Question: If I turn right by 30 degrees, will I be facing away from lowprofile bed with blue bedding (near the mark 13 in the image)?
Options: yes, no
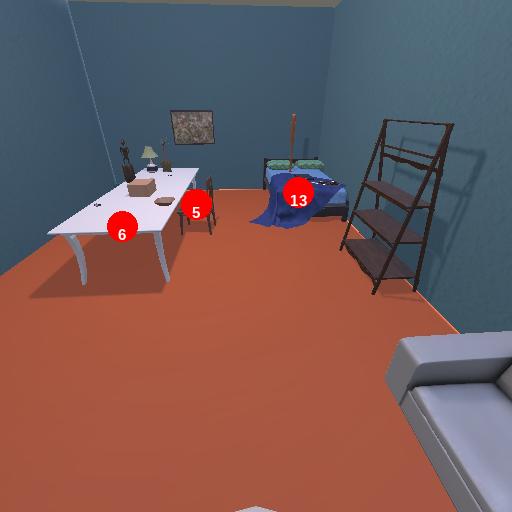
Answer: yes